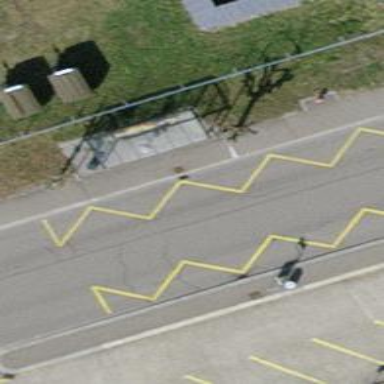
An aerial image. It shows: Bus stop with designated stop position for public transport.